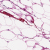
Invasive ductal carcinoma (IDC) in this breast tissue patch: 0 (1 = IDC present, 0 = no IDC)